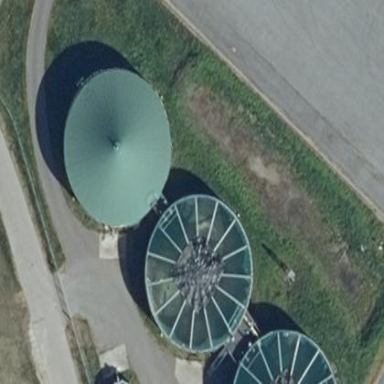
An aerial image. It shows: Storage tank with man-made structure.